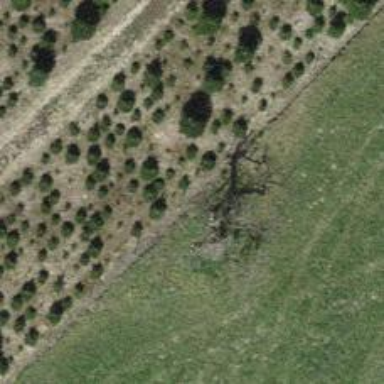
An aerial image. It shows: Single tag "natural: tree."